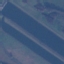
Land use / land cover class: River